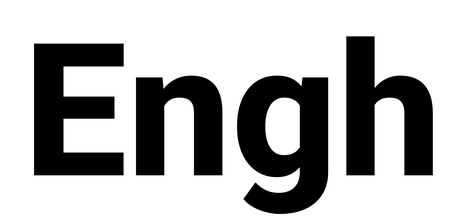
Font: Roboto_ExtraBold